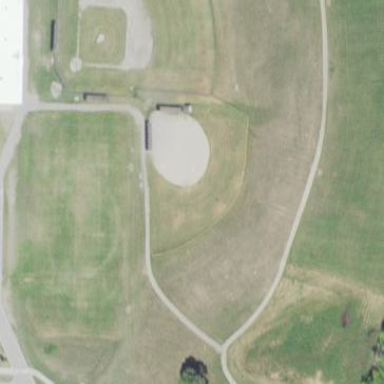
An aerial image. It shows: Softball pitch for leisure sports.